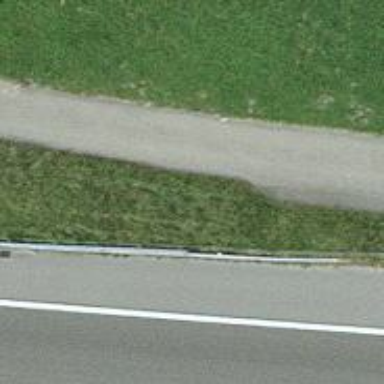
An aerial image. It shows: Asphalt service road with grade 1 tracktype.